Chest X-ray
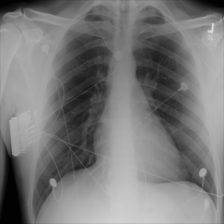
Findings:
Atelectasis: negative
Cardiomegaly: negative
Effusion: negative
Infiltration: negative
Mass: negative
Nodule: negative
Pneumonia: negative
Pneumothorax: negative
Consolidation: negative
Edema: negative
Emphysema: negative
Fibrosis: negative
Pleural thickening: negative
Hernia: negative